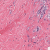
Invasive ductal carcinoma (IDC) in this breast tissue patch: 1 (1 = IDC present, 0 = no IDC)